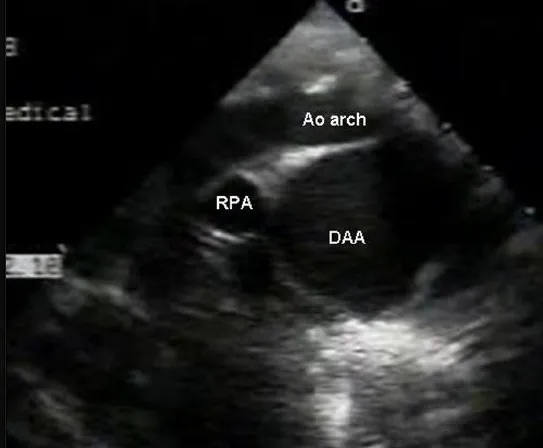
Two-dimensional echocardiography from modified suprasternal short axis view showing large ductal aneurysm with wide ampulla.
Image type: radiology (ultrasound)